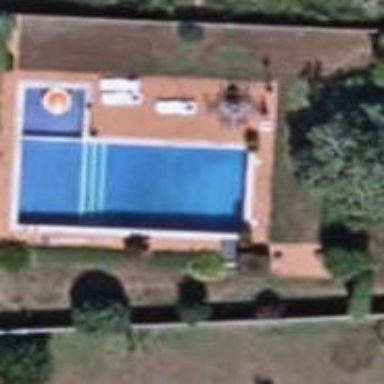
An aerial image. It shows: Swimming pool located in leisure land.